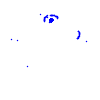
Particle: kaon